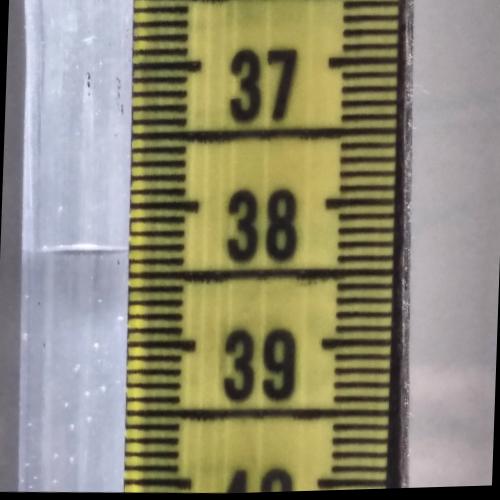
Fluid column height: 38.3 cm